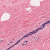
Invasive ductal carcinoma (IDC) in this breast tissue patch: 0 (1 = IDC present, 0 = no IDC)